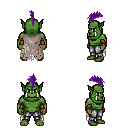
a pixel art fantasy rpg character, male body template, orc, green skin, gray tattered cape, metal pants, purple mohawk hairstyle, leather bracers, four views (front, back, left, right), 2x2 character sprite sheet, small pixel art, hard edges, no anti-aliasing